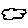
Label: cloud